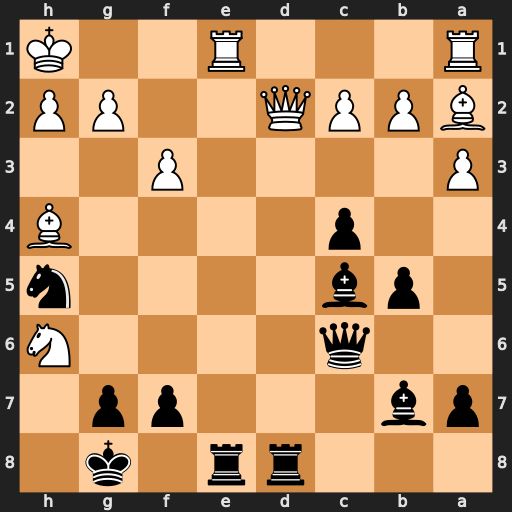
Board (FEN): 3rr1k1/pb3pp1/2q4N/1pb4n/2p4B/P4P2/BPPQ2PP/R3R2K
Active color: b
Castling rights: -
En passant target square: -
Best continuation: Qxh6 Qxh6 gxh6 Bxd8 Rxd8